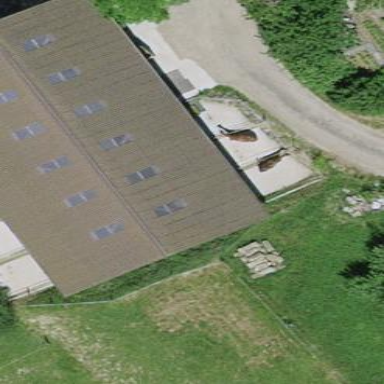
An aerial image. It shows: Stable building with gabled roof.